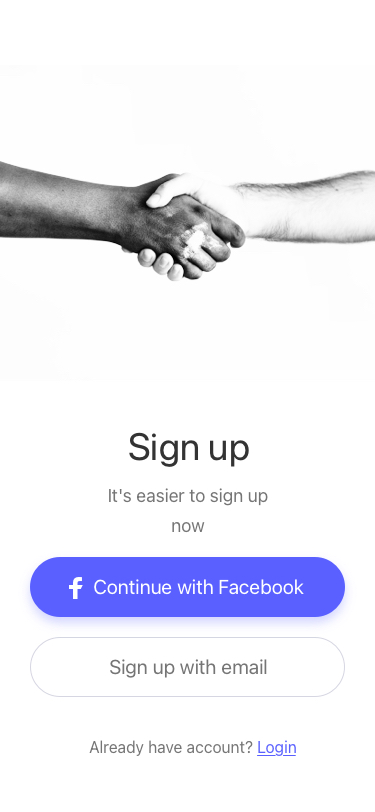
Text in this UI design:
Already have account? Login
Sign up with email
Continue with Facebook
Sign up
It's easier to sign up now